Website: home-depot
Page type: customer-info-address
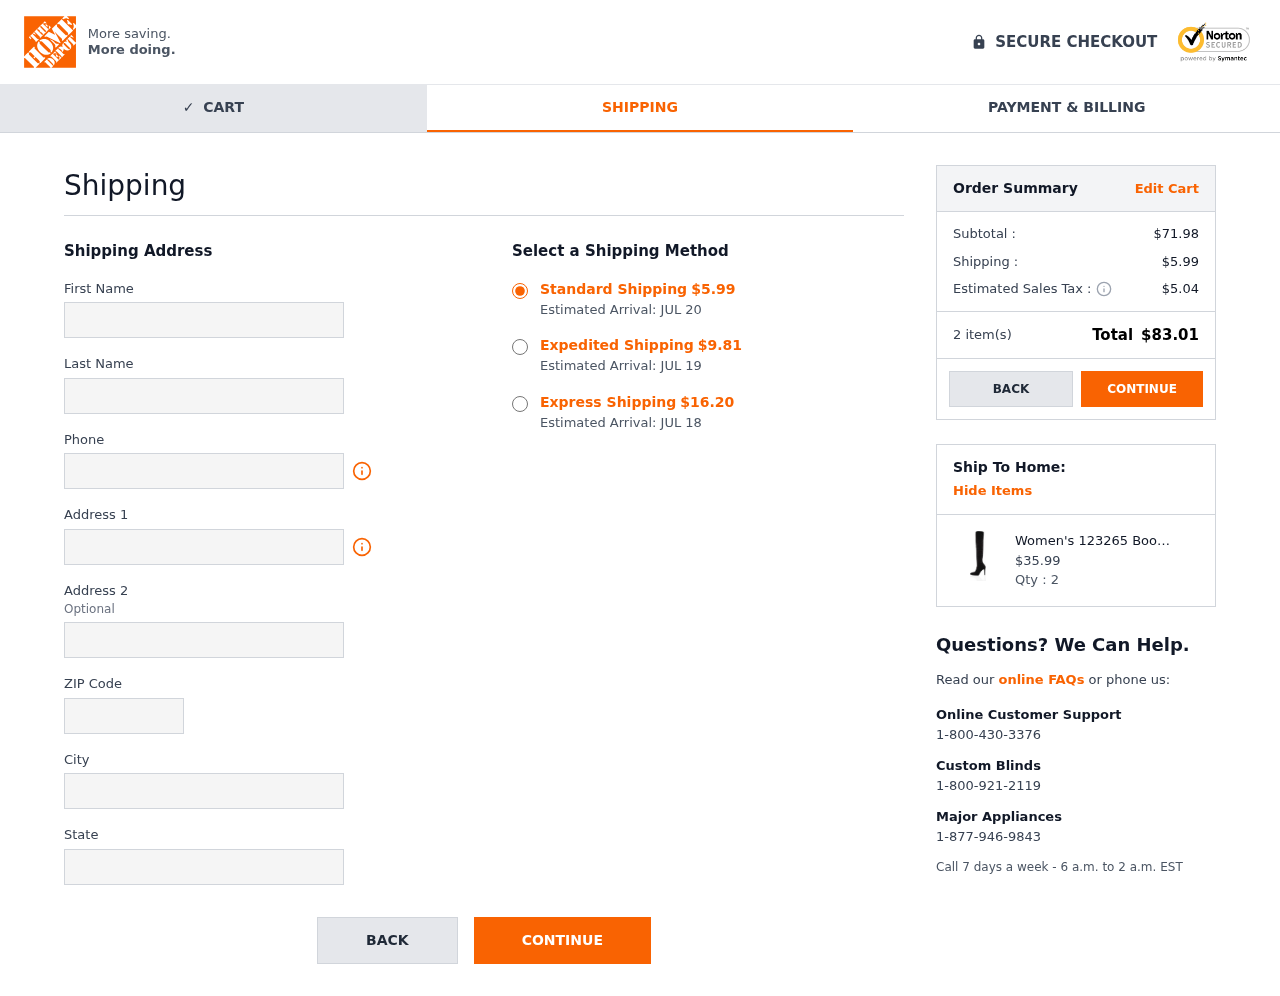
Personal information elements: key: PII_CITY
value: South Andrea
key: PII_FIRSTNAME
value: Anthony
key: PII_LASTNAME
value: Bradley
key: PII_PHONE
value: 5046849983
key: PII_POSTCODE
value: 87913
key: PII_STATE
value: Arizona
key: PII_STREET
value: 165 Barnes Stream
Product elements: key: PRODUCT1_NAME
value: Women's 123265 Boots, Black, 7 UK
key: PRODUCT1_PRICE
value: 35.99
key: PRODUCT1_QUANTITY
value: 2
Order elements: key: ORDER_SHIPPING_COST
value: $5.99
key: ORDER_DELIVERY_DATE
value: Estimated Arrival: JUL 20
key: ORDER_SHIPPING_COST_EXPEDITED
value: $9.81
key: ORDER_DELIVERY_DATE_EXPEDITED
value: Estimated Arrival: JUL 19
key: ORDER_SHIPPING_COST_EXPRESS
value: $16.20
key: ORDER_DELIVERY_DATE_EXPRESS
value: Estimated Arrival: JUL 18
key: ORDER_SUBTOTAL
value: $71.98
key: ORDER_TAX
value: $5.04
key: ORDER_NUM_ITEMS
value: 2 item(s)
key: ORDER_TOTAL
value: $83.01